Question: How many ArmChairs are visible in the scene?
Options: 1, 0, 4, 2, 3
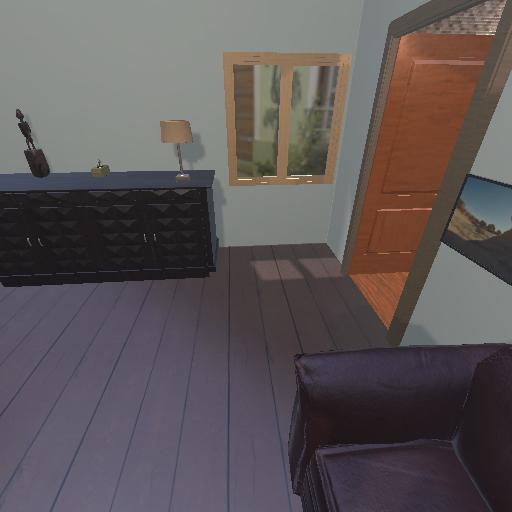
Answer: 1